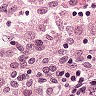
Metastatic tissue present: no